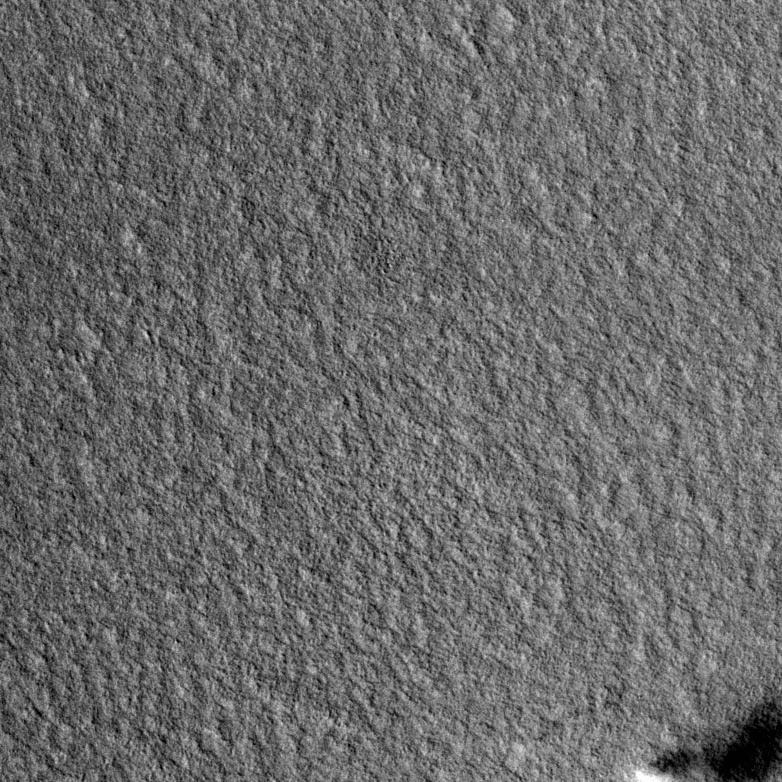
Label: dustdevil